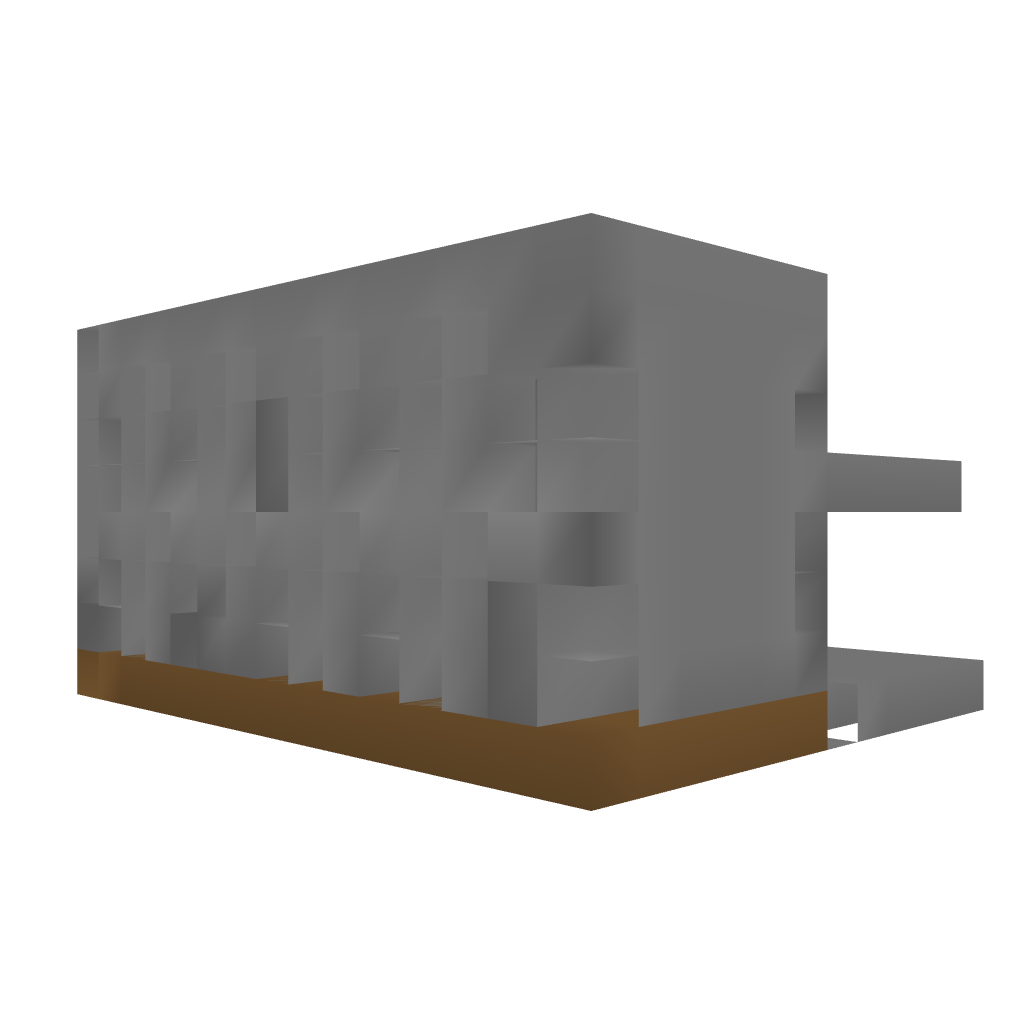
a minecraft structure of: super defence machine bad low quality